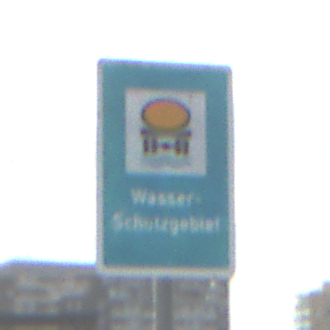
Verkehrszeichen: Wasserschutzgebiet
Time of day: MorningAfternoon
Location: Outdoor (Suburban)
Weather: PartlyCloudy
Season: NotSpecified
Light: Natural